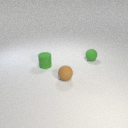
small green rubber cylinder to the left of small green rubber sphere